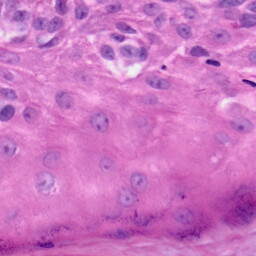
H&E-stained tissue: Skin